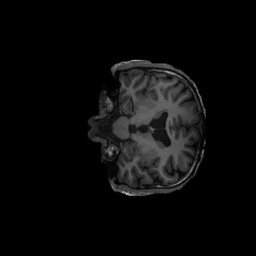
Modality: T1w
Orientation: coronal
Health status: ill
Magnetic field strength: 3 T